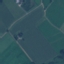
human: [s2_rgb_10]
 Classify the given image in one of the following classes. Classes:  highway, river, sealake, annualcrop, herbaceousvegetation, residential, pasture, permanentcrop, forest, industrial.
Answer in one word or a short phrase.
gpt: Pasture